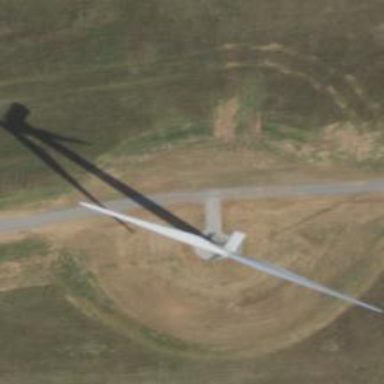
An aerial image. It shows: Wind power generator using wind turbines.